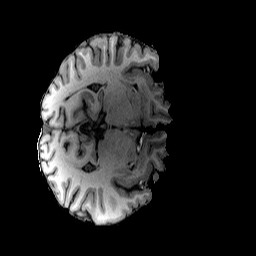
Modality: T1w
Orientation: axial
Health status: healthy